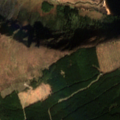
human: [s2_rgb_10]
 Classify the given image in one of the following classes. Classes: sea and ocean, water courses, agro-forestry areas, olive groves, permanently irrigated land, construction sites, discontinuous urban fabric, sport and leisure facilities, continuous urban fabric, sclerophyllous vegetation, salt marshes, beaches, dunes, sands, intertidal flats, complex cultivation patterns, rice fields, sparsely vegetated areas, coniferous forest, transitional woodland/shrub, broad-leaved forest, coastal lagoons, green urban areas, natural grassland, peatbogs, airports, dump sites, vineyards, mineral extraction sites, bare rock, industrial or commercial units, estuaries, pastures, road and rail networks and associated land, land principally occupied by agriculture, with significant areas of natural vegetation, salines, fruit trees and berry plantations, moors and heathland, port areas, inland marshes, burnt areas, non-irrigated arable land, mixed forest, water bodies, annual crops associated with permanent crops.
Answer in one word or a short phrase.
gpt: coniferous forest, mixed forest, natural grassland, sparsely vegetated areas, water bodies